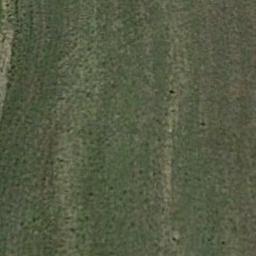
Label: meadow